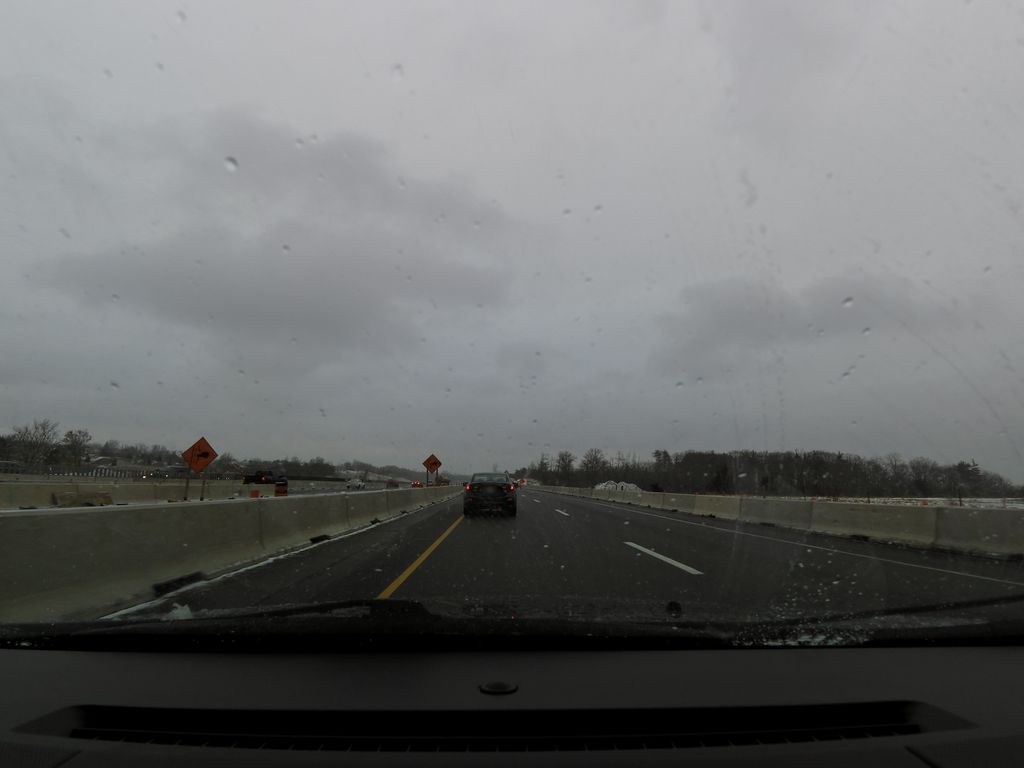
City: kitchener-waterloo